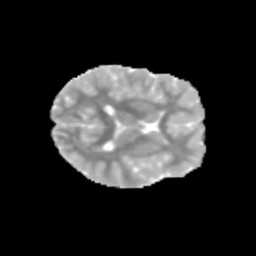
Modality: MD
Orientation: axial
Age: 11
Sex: female
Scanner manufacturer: siemens
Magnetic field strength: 3 T
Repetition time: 3.8 s
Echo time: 0.07 s